Interaction volume radius: 5 \u00c5
Interaction volume height: 25 \u00c5
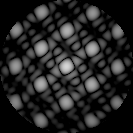
Disorder parameter: 0.06612